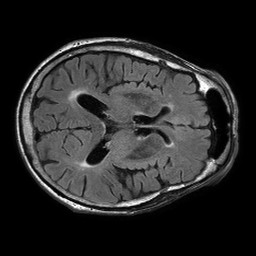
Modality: FLAIR
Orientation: axial
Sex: male
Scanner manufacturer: philips
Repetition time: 11 s
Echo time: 0.125 s